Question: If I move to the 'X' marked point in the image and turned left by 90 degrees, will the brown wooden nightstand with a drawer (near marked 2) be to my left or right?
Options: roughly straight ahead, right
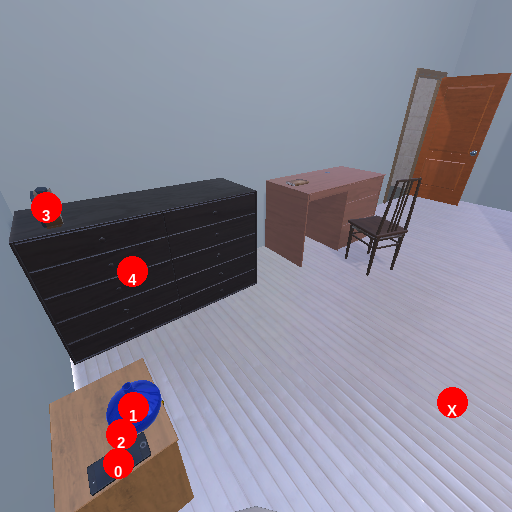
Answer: roughly straight ahead